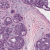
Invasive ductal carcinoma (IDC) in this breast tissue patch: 0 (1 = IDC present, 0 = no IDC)